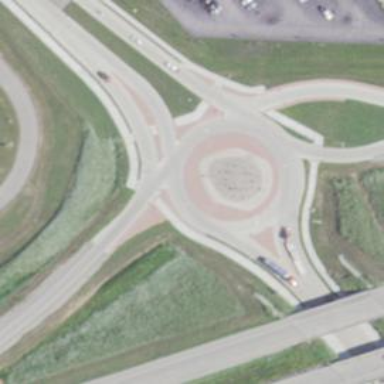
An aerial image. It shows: Primary highway intersecting roundabout.